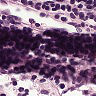
Metastatic tissue present: no